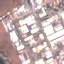
Label: Industrial